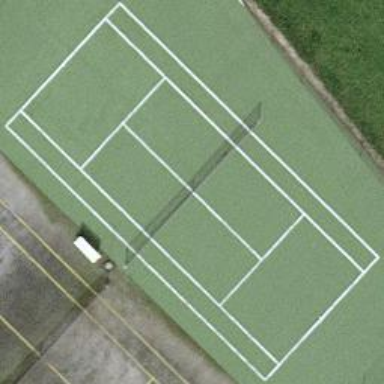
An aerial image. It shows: Tennis court on the leisure land pitch.